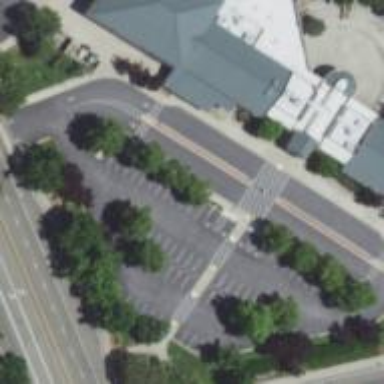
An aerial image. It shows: Parking space is available.